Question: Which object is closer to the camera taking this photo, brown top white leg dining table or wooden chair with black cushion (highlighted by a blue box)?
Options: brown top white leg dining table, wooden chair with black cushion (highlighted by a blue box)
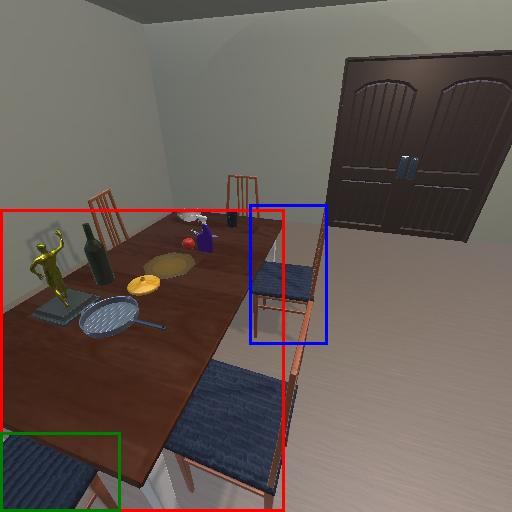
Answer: brown top white leg dining table